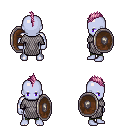
a pixel art fantasy rpg character, male body template, dark elf, purple skin, chain mail, teal pants, pink mohawk hairstyle, shield, four views (front, back, left, right), 2x2 character sprite sheet, small pixel art, hard edges, no anti-aliasing